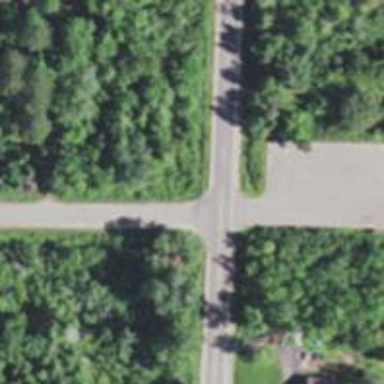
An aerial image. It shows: Tertiary road.